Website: home-depot
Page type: payment
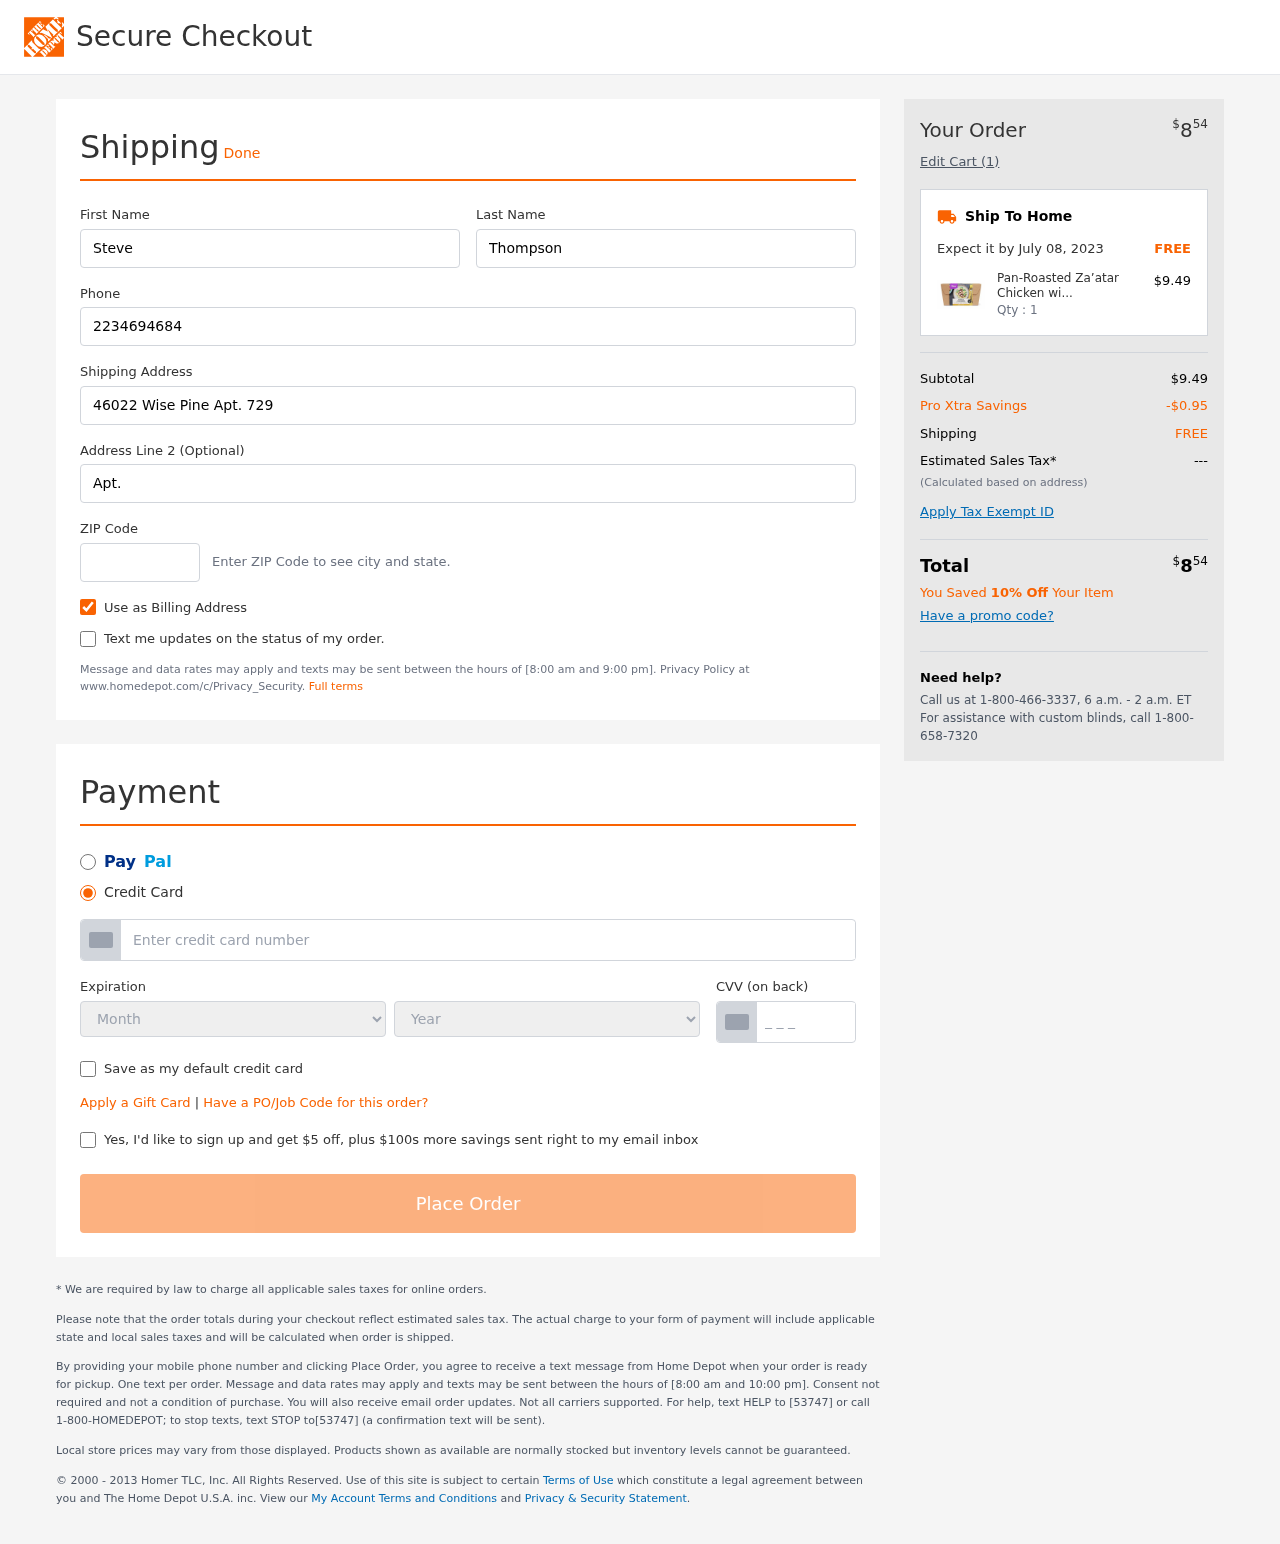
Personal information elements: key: PII_CARD_CVV
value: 0578
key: PII_CARD_EXPIRY_MONTH
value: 08
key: PII_CARD_EXPIRY_YEAR
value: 28
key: PII_CARD_NUMBER
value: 3420 9332 5365 726
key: PII_FIRSTNAME
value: Steve
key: PII_LASTNAME
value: Thompson
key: PII_PHONE
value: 2234694684
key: PII_POSTCODE
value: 58664
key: PII_STREET
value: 46022 Wise Pine Apt. 729
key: PII_STREET2
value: Apt. 423
Product elements: key: PRODUCT1_NAME
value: Pan-Roasted Za’atar Chicken with Corn, Zucchini & Couscous
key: PRODUCT1_PRICE
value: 9.49
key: PRODUCT1_QUANTITY
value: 1
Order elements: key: ORDER_TOTAL
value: $854
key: ORDER_NUM_ITEMS
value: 1
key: ORDER_DELIVERY_DATE
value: July 08, 2023
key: ORDER_SUBTOTAL
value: $9.49
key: ORDER_DISCOUNT
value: -$0.95
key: ORDER_SHIPPING_COST
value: FREE